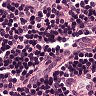
Metastatic tissue present: no